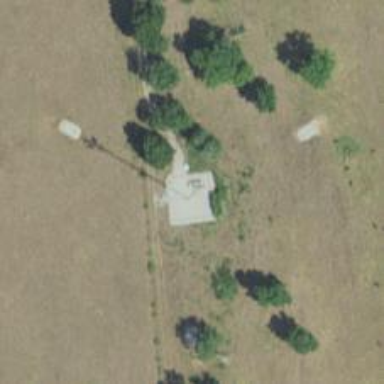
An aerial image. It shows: Man-made mast used for communication purposes.